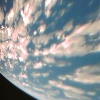
Label: cloud